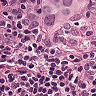
Metastatic tissue present: yes